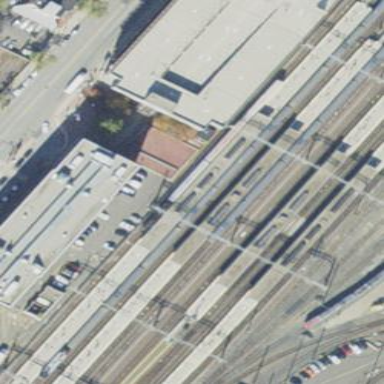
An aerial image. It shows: Platform for public transport at railway station.